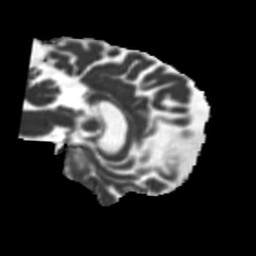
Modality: MD
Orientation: sagittal
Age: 73
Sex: female
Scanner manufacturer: siemens
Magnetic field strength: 3 T
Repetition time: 5.25 s
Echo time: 0.08 s